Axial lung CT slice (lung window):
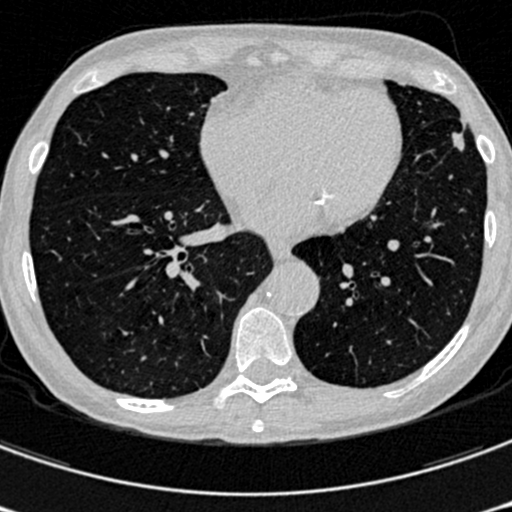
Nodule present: no